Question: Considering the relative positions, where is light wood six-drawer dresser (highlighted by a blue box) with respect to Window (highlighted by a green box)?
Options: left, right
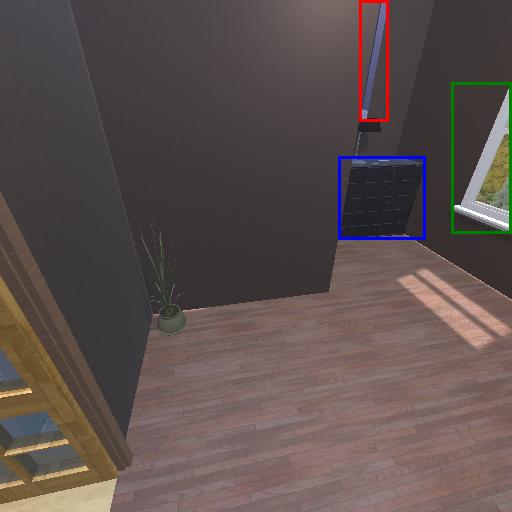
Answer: left